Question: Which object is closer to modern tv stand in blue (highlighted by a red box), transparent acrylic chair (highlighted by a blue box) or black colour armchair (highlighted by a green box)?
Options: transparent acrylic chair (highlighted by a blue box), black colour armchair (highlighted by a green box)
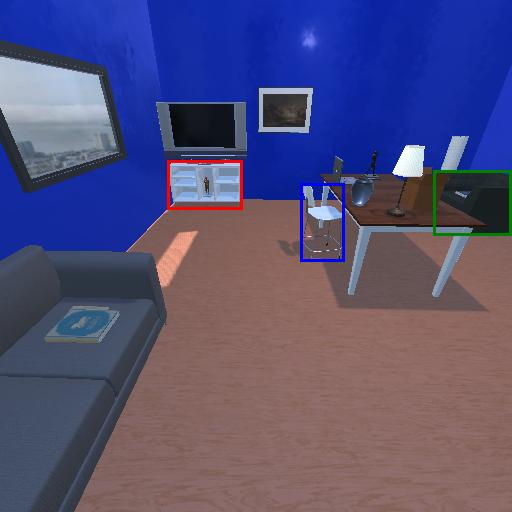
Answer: transparent acrylic chair (highlighted by a blue box)